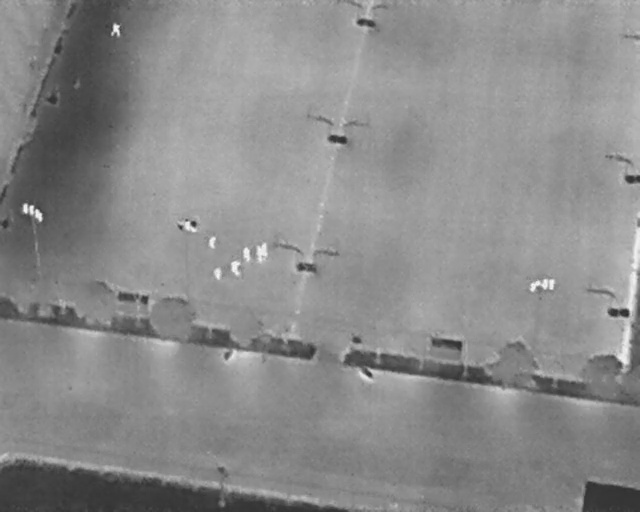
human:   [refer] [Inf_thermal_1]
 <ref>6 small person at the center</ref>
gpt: <box>[[32, 46, 34, 48, 2], [32, 52, 34, 54, 2], [35, 51, 38, 53, 2], [37, 48, 39, 50, 2], [39, 48, 41, 50, 2], [40, 48, 42, 49, 2]]</box>